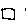
Label: square